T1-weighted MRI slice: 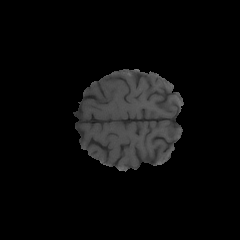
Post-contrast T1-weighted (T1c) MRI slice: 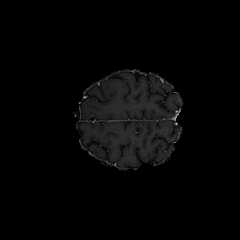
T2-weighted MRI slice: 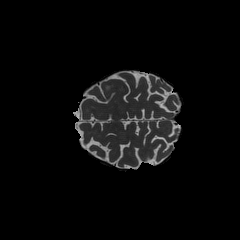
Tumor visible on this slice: yes